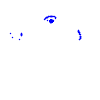
Particle: kaon